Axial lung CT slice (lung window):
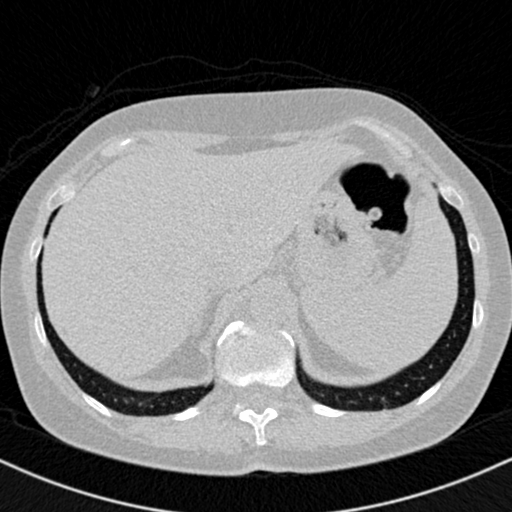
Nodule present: no